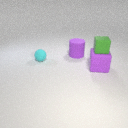
large purple rubber cylinder to the left of large purple rubber cube